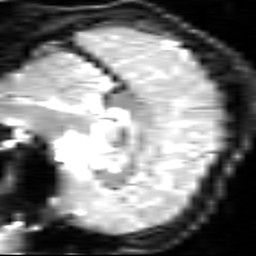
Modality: inplaneT2
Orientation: sagittal
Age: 23
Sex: female